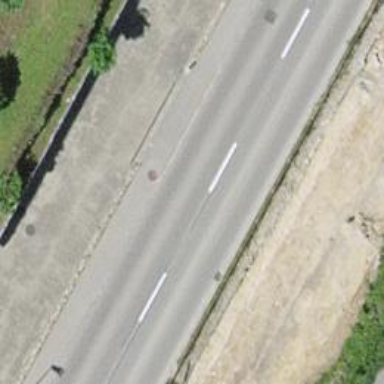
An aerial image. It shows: Primary highway.